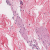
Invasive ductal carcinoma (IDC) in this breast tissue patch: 0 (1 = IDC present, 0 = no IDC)